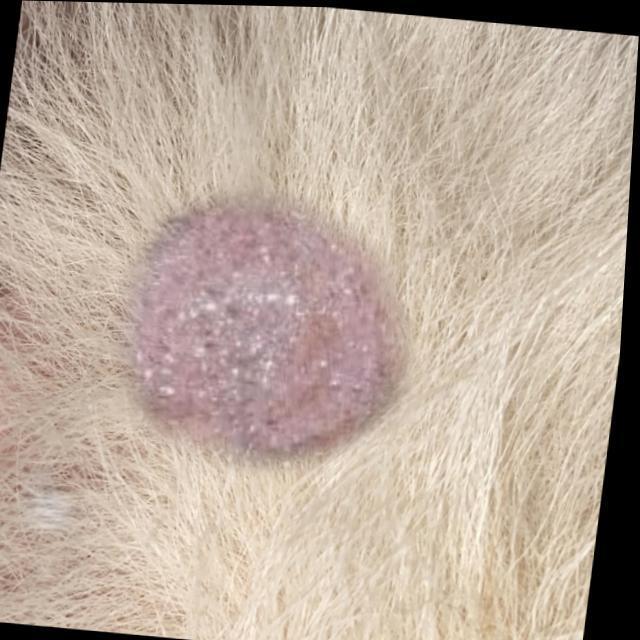
Canine ringworm (Dermatophytosis) — fungal infection caused by Microsporum or Trichophyton. Presents with circular alopecia, scaling, crusting, and broken hairs.